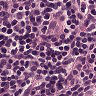
Metastatic tissue present: no